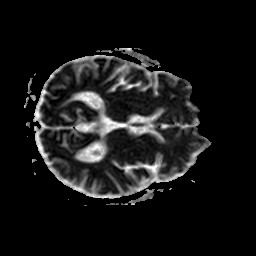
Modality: ADC
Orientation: axial
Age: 77
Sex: male
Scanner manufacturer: philips
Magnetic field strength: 1.5 T
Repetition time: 4.584 s
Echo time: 0.07949 s